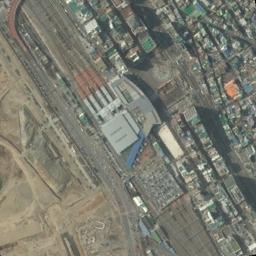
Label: railway_station